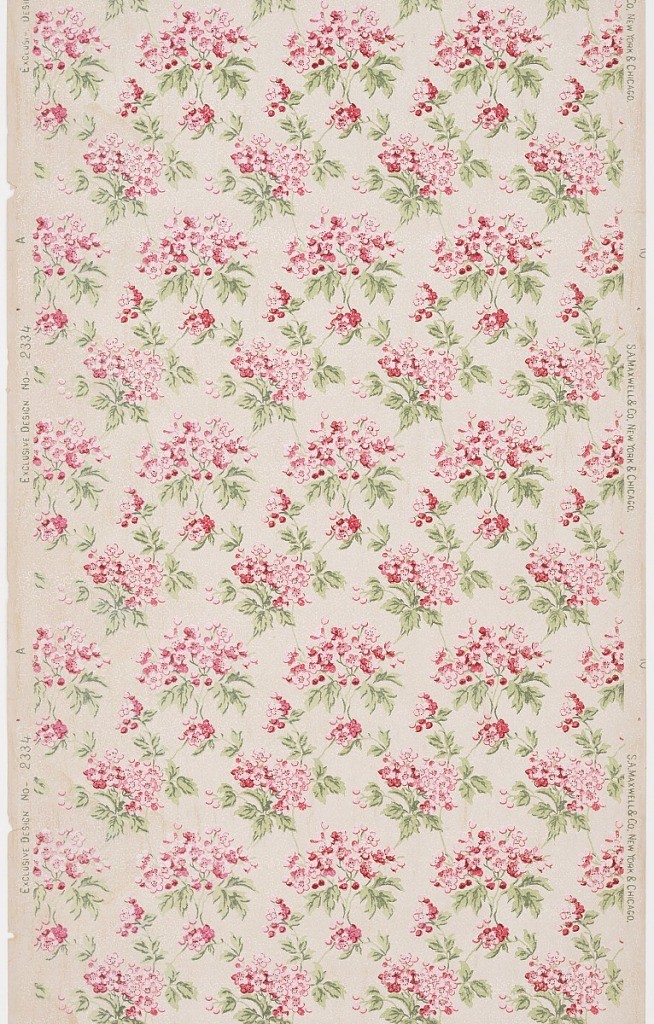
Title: Sidewall
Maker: Maxwell & Co., S.A., Chicago, Illinois, USA
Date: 1905–1915
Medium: Machine-printed paper, liquid mica
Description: On gray ground, bunches of small pink flowers and red berries on green stems with leaves.